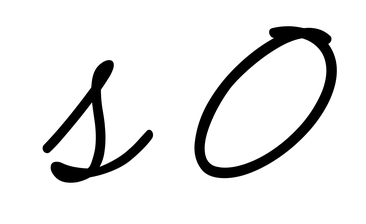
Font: MeowScript-Regular